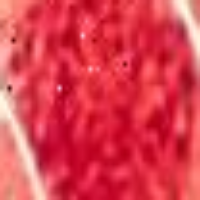
Label: prophase